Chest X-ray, PA view. Patient: 21 years old, sex M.
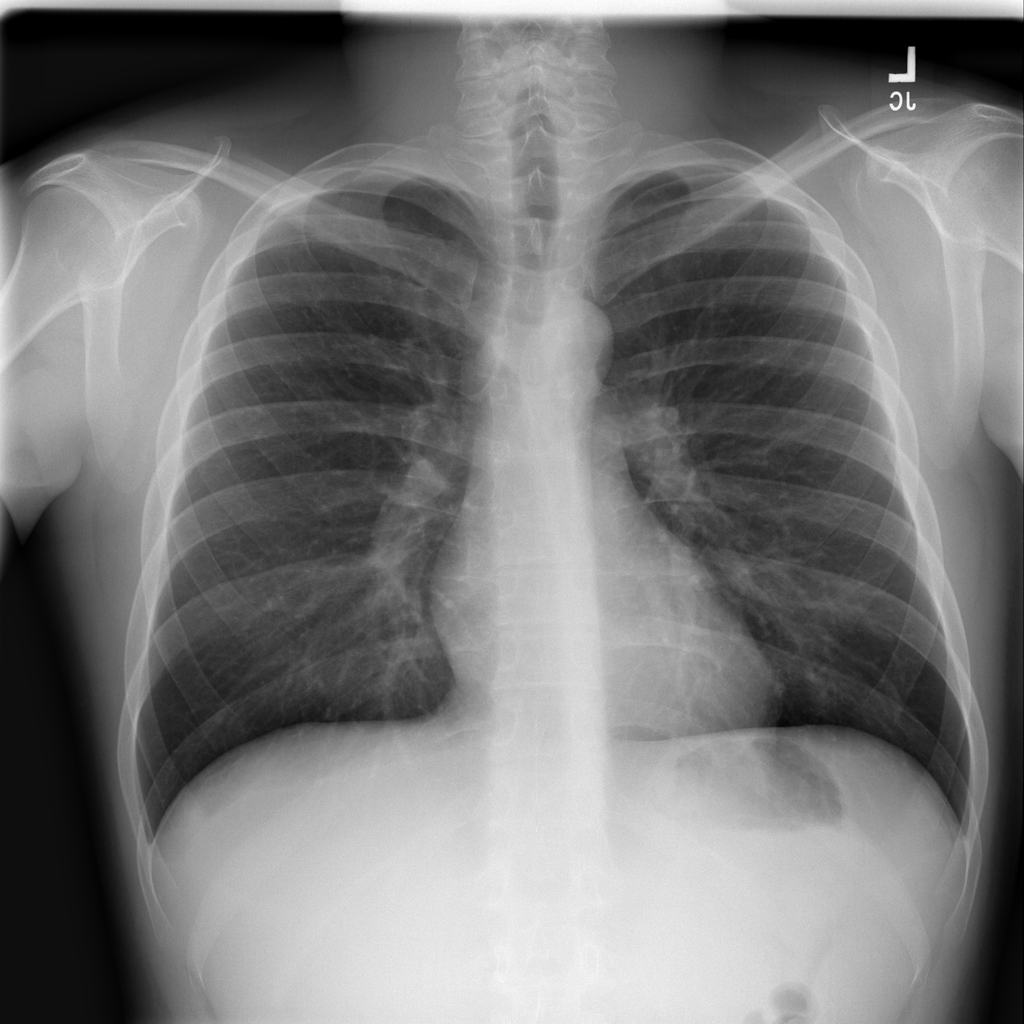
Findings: No Finding